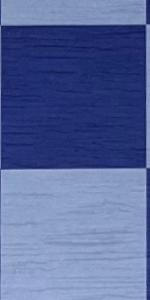
Label: Empty